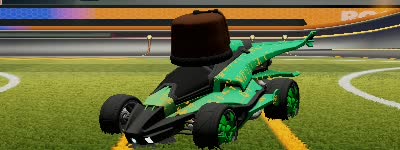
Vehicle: aftershock